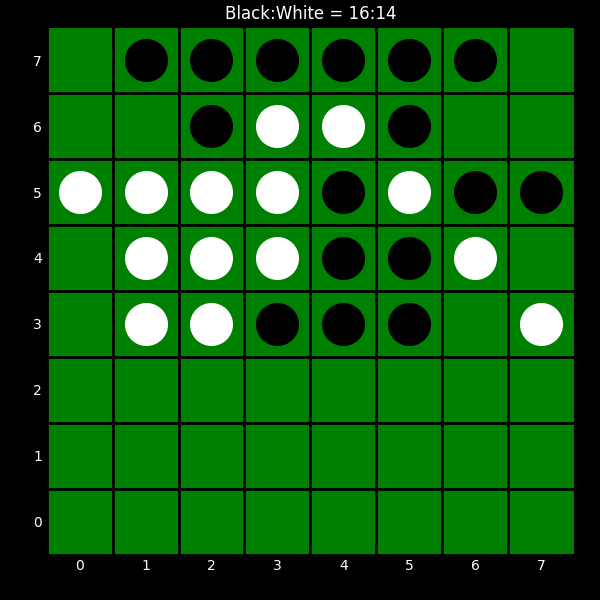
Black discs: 16
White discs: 14